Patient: sex M, age 50
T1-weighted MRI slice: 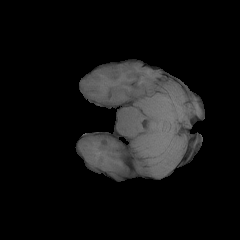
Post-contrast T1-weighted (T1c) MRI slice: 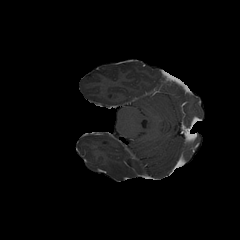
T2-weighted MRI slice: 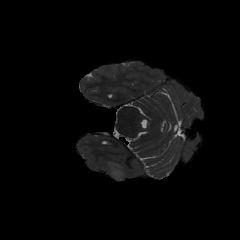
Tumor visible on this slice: yes
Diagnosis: Glioblastoma, IDH-wildtype
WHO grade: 4